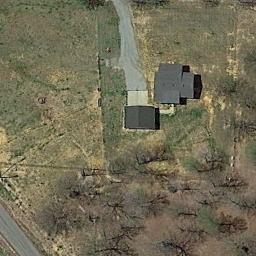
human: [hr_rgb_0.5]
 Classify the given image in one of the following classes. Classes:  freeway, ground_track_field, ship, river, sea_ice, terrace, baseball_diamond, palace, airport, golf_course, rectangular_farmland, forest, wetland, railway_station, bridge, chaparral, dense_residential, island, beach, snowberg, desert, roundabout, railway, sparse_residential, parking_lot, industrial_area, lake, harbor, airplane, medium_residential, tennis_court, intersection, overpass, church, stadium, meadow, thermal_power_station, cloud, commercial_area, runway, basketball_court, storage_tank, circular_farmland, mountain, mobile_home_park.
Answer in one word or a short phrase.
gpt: sparse_residential